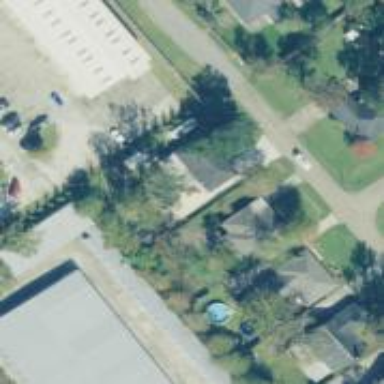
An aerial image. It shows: Building used for storage rental.